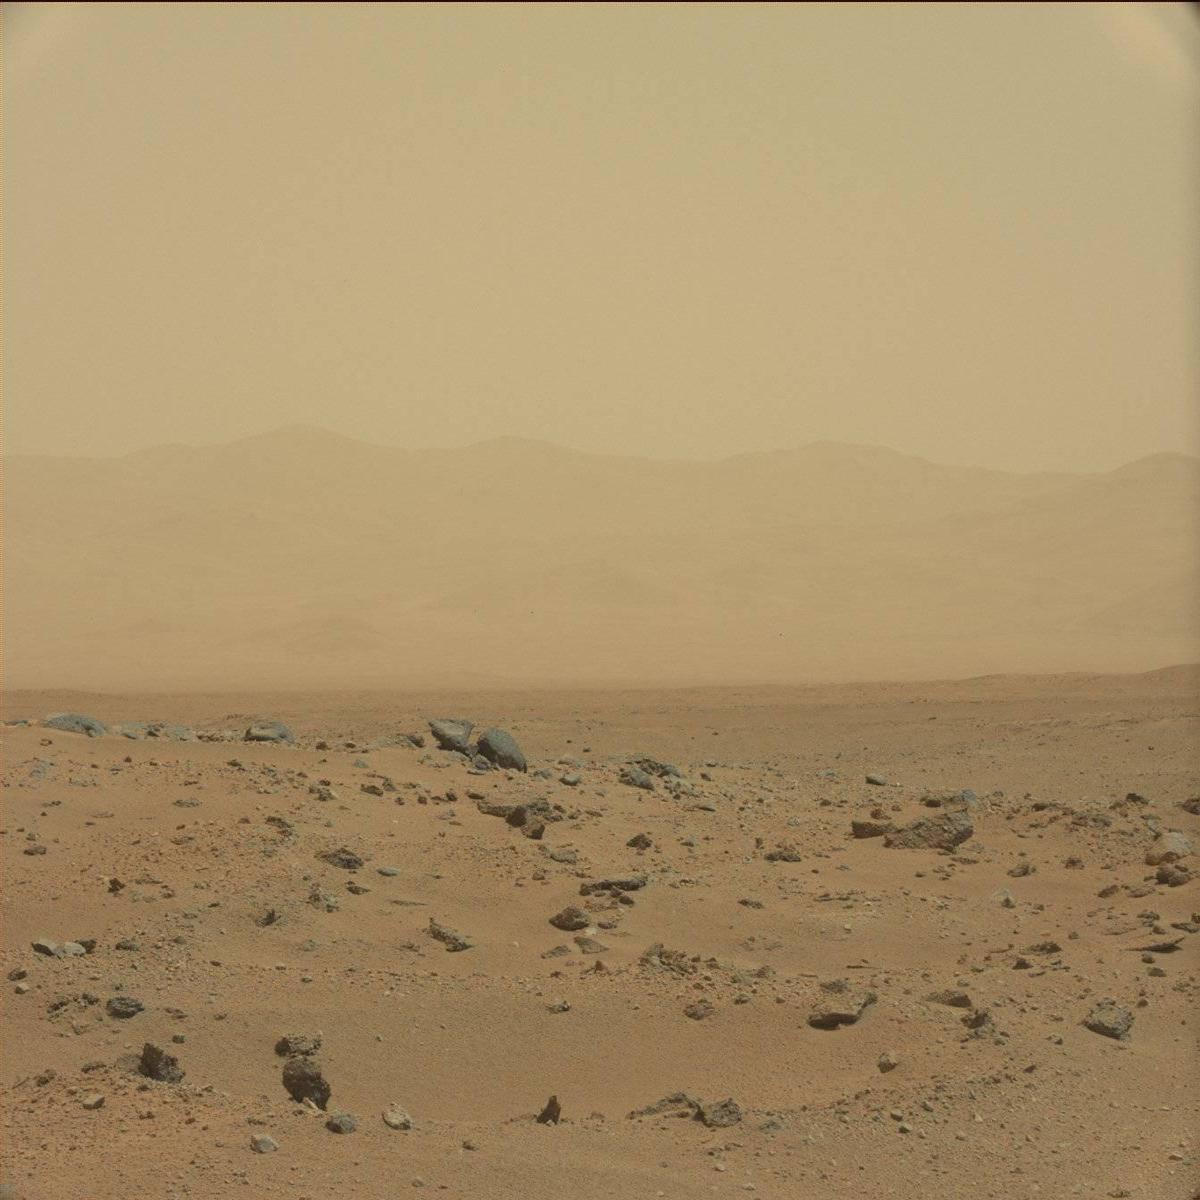
Terrain classes present: Bedrock, Ridge, Rock, Sand / Soil, Sky